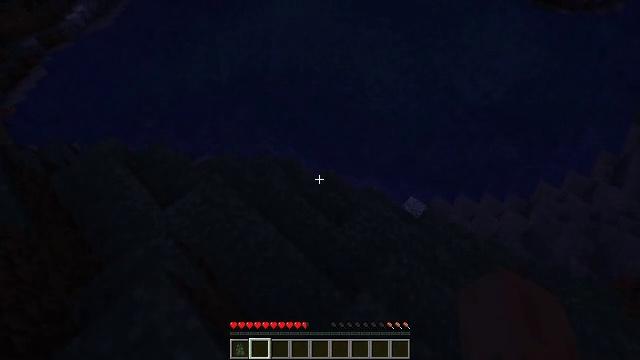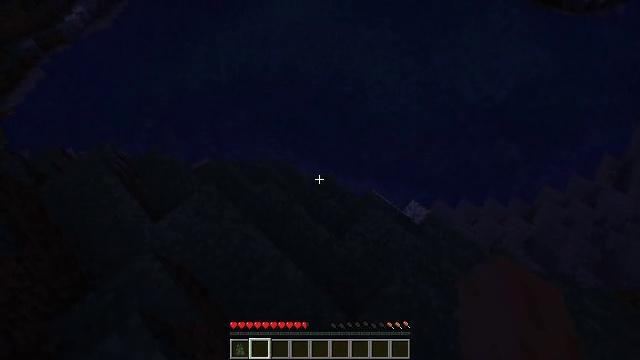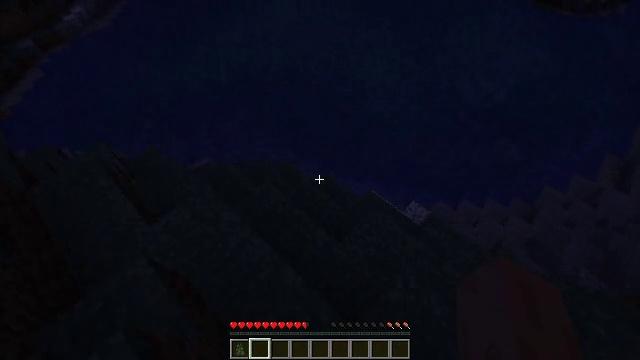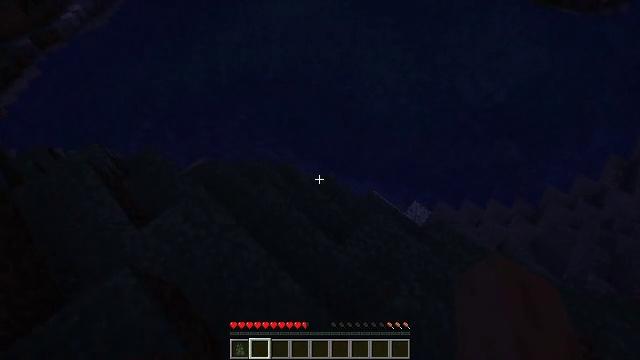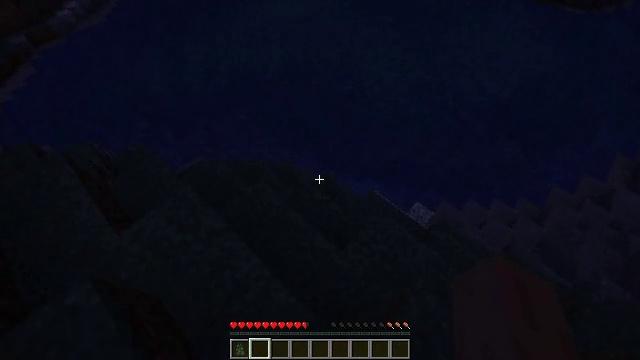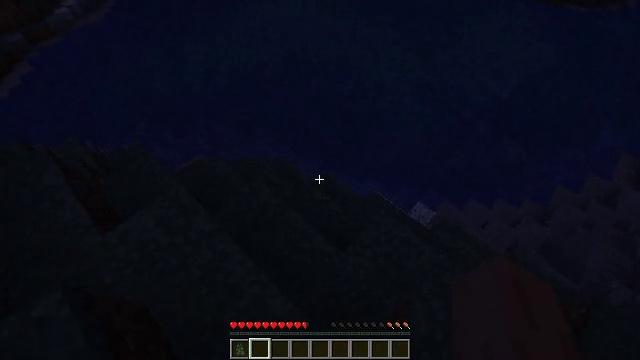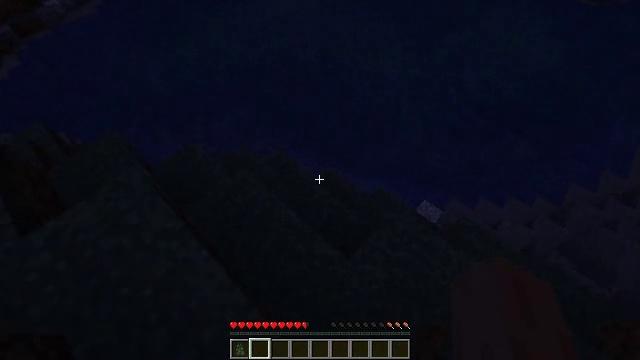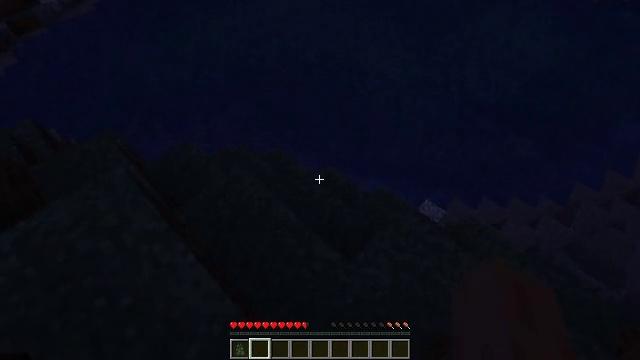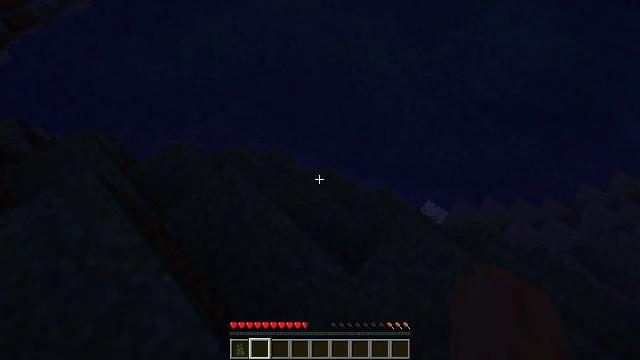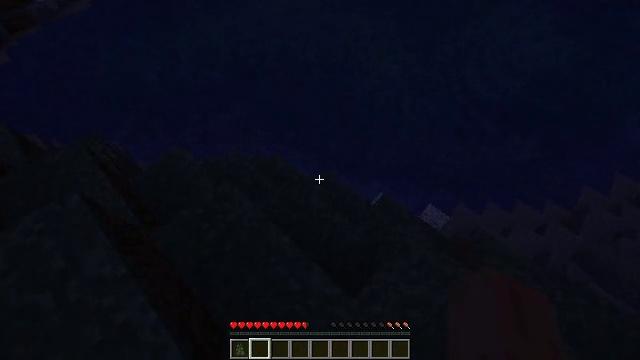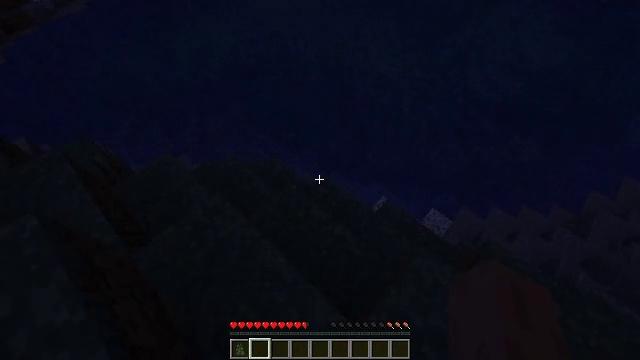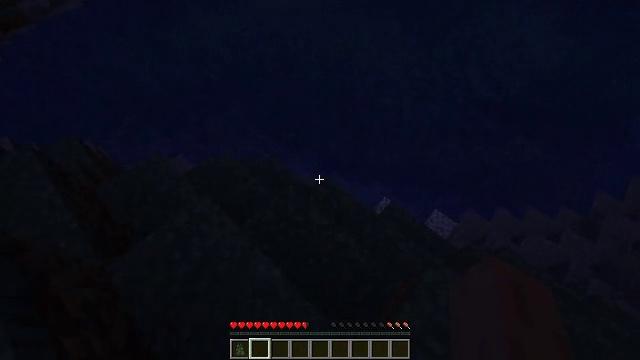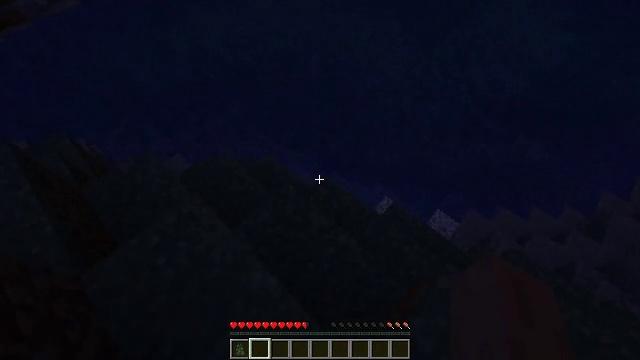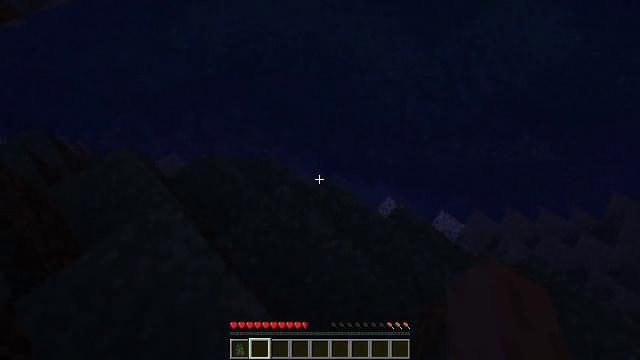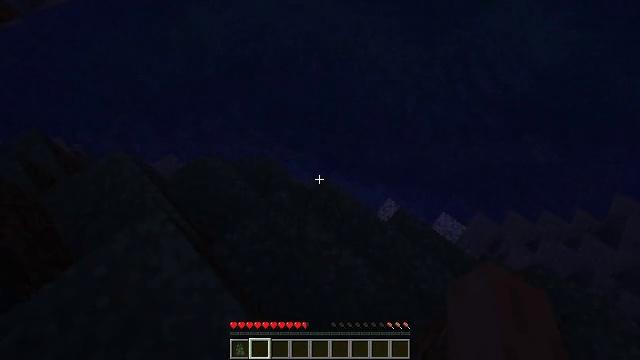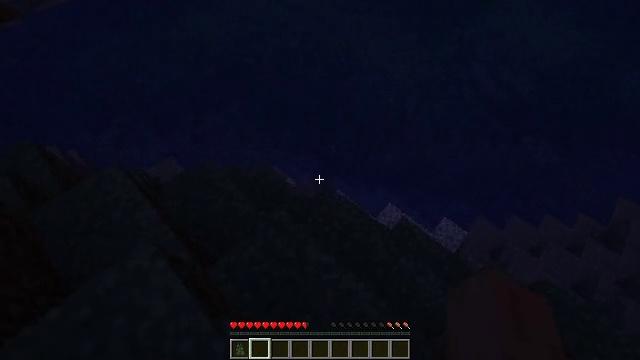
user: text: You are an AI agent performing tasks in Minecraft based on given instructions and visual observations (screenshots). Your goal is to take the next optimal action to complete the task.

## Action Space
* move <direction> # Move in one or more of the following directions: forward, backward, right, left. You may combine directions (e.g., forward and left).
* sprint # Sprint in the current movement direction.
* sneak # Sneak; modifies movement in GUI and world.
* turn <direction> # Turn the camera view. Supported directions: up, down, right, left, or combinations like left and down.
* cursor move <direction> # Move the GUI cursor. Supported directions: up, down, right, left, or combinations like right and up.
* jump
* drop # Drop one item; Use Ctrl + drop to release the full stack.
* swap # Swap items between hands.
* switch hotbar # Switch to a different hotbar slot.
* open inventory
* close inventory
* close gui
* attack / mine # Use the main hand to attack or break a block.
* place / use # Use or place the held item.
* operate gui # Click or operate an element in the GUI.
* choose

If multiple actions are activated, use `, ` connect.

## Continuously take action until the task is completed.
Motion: motion action
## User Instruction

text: Harvest the sea lantern from its structure.
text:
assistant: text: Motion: move forward, sprint
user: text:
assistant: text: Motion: move forward, sprint
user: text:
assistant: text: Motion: move forward, sprint
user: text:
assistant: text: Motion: move forward, sprint
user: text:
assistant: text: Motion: move forward, sprint
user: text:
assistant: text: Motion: move forward, sprint
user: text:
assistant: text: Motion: move forward, sprint
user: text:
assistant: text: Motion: move forward, sprint
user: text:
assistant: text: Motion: move forward, sprint
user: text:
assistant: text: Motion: move forward, sprint
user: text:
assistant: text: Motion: move forward, sprint
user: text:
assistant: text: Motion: move forward, sprint
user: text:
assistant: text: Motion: move forward, sprint
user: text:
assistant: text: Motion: move forward, sprint
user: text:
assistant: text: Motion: move forward, sprint
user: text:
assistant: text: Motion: move forward, sprint
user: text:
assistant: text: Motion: move forward, sprint
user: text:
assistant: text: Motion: move forward, sprint
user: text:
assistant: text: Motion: move forward, sprint
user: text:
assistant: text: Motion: move forward, sprint
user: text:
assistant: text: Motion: move forward, sprint
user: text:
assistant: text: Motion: move forward, sprint
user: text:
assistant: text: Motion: move forward, sprint
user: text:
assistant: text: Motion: move forward, sprint
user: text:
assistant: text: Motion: move forward, sprint
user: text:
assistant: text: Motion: move forward, sprint
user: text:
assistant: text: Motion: move forward, sprint
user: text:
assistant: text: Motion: move forward
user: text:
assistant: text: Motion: move forward
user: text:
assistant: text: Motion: move forward